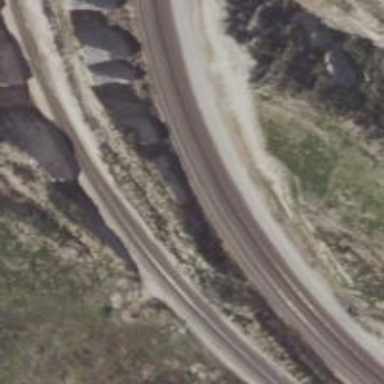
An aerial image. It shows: Railway track.